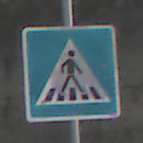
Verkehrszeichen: FussgaengerueberwegLinks
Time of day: Midday
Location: Outdoor (Suburban)
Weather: Overcast
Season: NotSpecified
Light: Natural